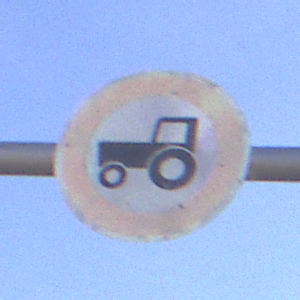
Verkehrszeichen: VerbotKraftfahrzeugeZuegeNichtSchneller25
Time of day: MorningAfternoon
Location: Outdoor (RoadRail)
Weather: PartlyCloudy
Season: NotSpecified
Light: Natural